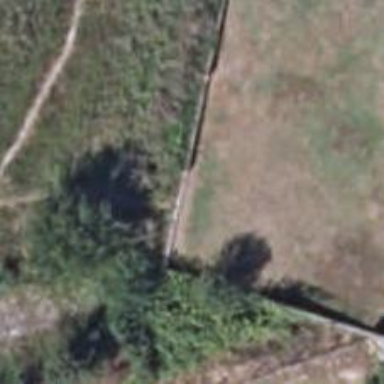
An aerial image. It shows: Path on the ground.